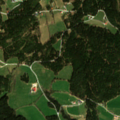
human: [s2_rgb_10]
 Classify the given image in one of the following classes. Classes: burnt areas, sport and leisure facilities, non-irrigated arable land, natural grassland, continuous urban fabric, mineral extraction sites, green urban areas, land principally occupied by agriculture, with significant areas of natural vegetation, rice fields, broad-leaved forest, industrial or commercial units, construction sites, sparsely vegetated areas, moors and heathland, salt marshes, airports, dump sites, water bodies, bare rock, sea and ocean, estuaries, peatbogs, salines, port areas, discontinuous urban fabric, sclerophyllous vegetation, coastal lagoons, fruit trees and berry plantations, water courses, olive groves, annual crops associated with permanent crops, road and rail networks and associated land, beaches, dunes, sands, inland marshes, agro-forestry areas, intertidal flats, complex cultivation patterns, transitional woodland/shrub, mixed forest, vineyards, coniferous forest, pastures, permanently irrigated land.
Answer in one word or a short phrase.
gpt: pastures, land principally occupied by agriculture, with significant areas of natural vegetation, coniferous forest, mixed forest